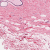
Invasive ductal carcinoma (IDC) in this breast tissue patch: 0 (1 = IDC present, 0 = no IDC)